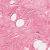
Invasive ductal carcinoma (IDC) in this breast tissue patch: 0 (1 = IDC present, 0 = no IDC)